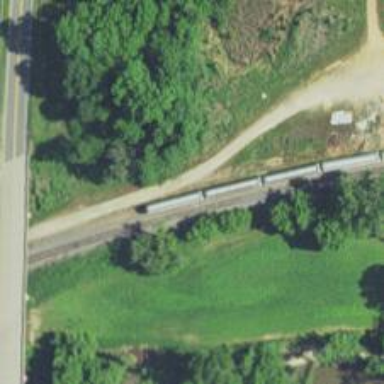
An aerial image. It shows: Rail spur service.